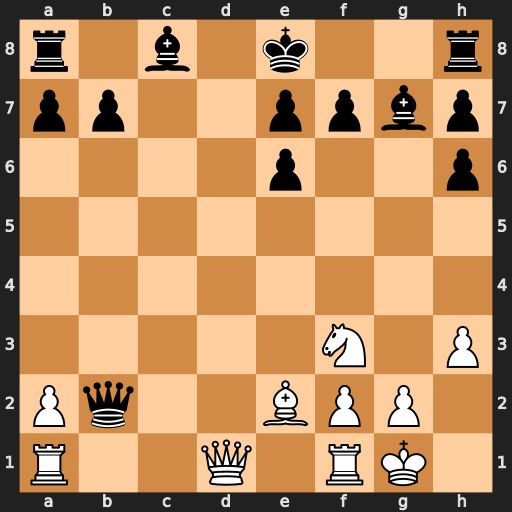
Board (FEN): r1b1k2r/pp2ppbp/4p2p/8/8/5N1P/Pq2BPP1/R2Q1RK1
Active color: w
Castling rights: kq
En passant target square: -
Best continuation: Rb1 Qxa2 Bb5+